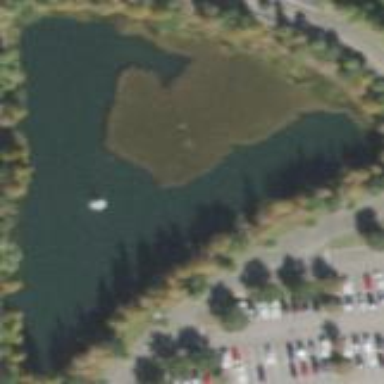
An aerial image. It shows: Serene pond surrounded by nature.